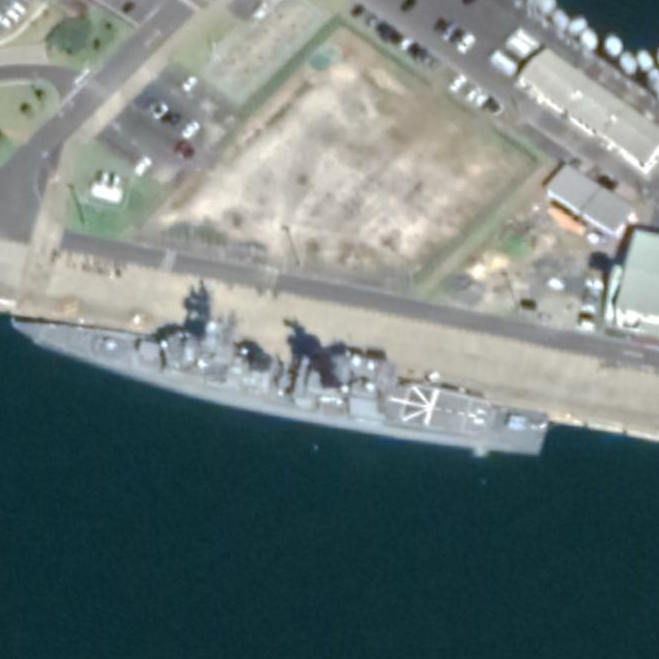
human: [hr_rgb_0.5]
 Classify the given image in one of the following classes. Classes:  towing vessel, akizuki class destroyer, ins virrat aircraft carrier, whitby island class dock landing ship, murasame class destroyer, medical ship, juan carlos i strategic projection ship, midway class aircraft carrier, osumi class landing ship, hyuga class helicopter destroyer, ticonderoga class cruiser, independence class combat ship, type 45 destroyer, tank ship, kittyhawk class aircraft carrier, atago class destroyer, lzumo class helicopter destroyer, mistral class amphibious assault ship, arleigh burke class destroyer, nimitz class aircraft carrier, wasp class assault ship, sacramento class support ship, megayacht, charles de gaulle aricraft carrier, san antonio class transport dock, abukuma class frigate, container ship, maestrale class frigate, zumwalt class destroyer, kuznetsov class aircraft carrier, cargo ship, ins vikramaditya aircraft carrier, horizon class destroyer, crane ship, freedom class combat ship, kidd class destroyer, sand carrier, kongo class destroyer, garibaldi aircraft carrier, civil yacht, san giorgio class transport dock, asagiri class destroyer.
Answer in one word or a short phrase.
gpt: Asagiri class destroyer